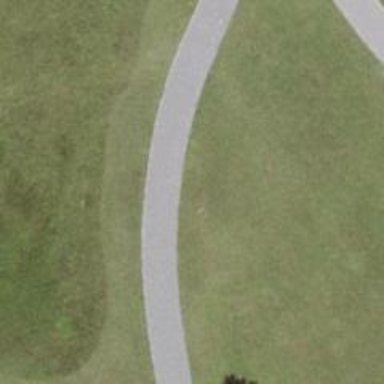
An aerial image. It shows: Footway with pebblestone surface.